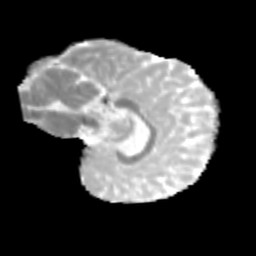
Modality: MD
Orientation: sagittal
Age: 12
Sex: male
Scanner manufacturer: siemens
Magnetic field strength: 3 T
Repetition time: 3.8 s
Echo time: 0.07 s